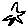
Label: star